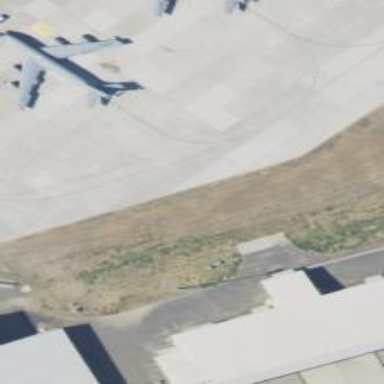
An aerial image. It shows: Image of taxiway at airport.